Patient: sex M, age 61
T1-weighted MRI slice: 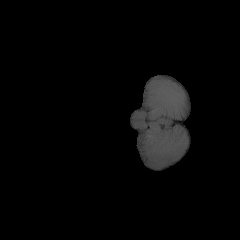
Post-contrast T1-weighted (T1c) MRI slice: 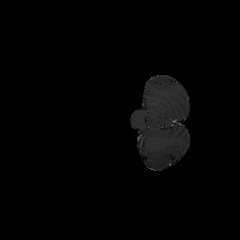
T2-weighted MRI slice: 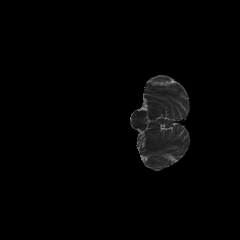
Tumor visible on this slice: no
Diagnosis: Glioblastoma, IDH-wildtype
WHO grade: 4